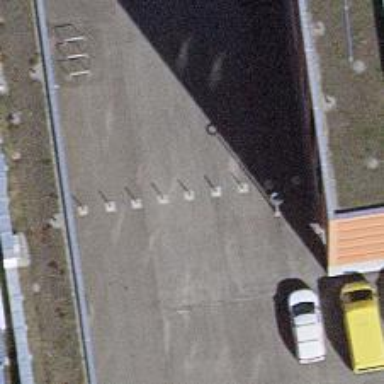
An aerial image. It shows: Bollard.